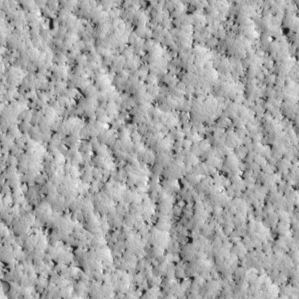
Label: non_frost